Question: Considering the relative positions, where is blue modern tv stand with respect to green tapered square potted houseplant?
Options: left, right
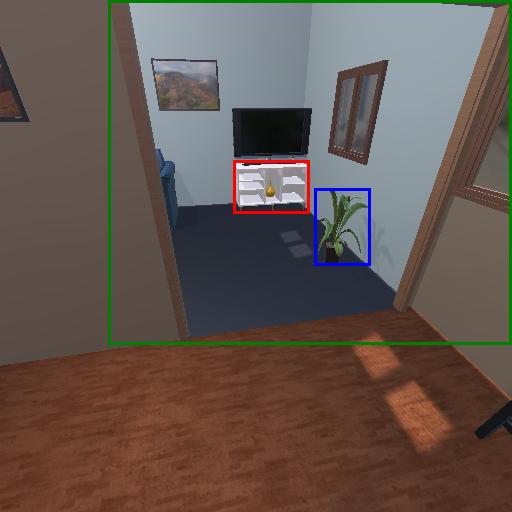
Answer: left